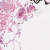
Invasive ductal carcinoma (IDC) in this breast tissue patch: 0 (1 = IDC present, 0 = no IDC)